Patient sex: M
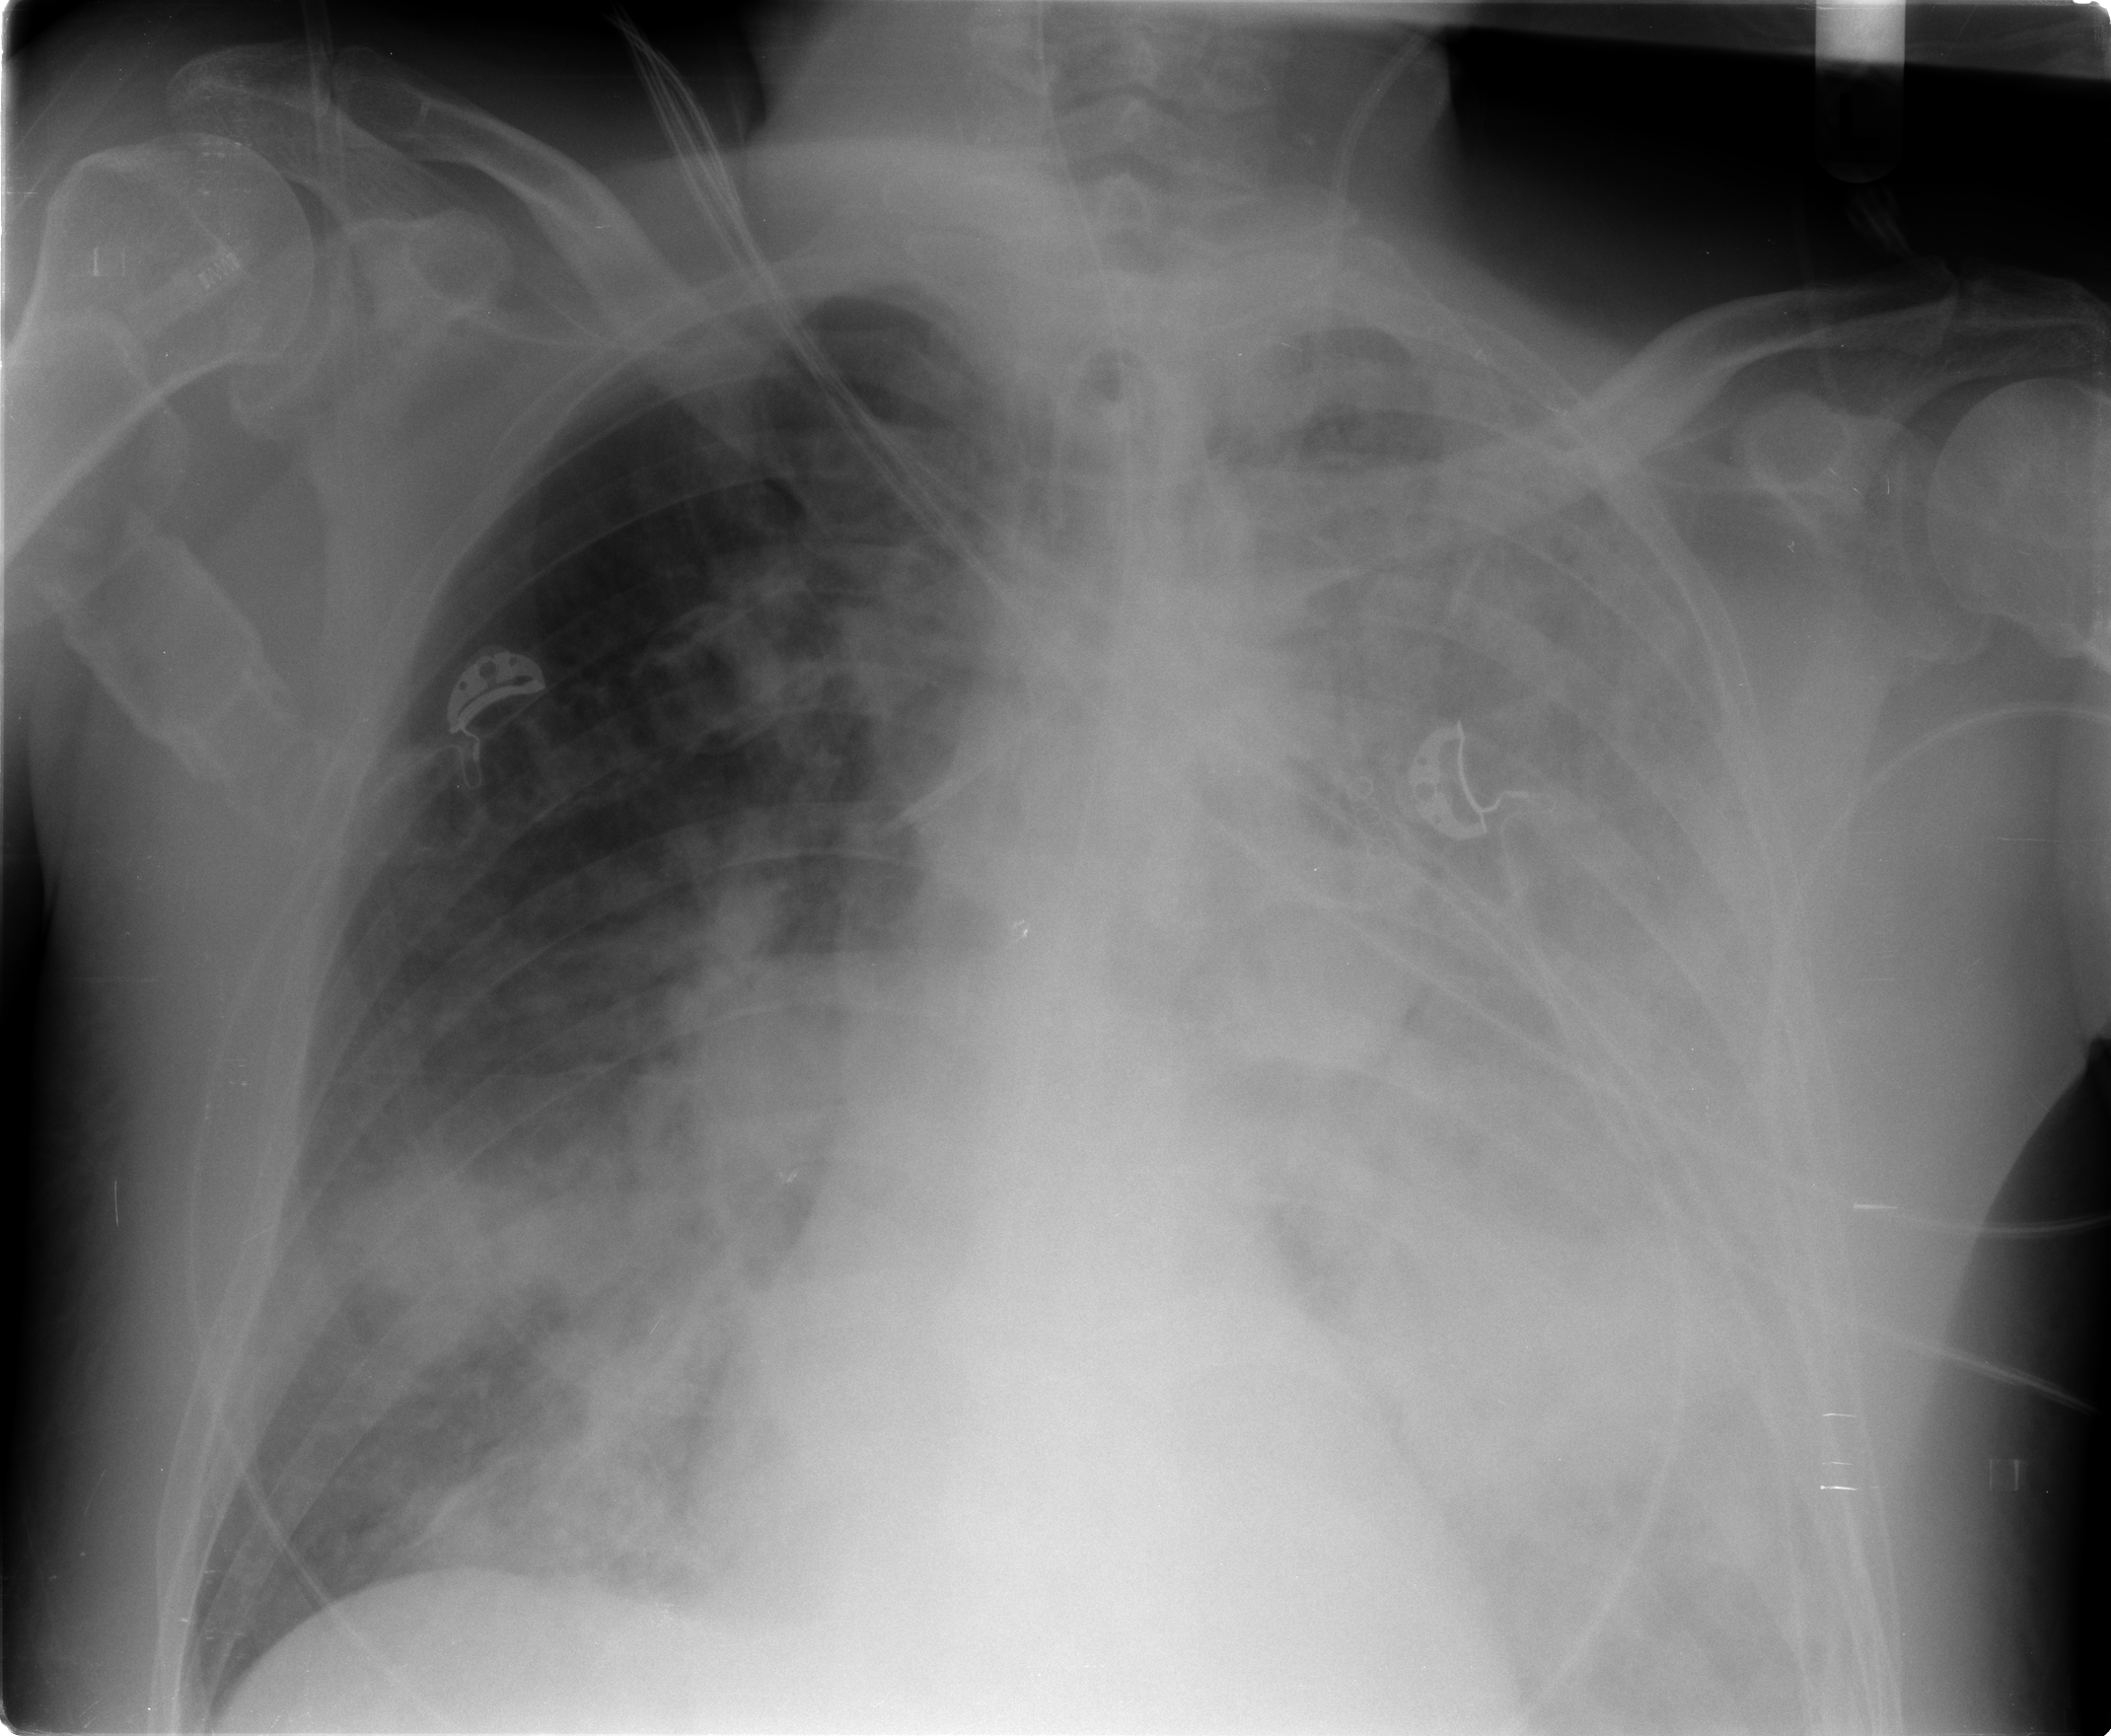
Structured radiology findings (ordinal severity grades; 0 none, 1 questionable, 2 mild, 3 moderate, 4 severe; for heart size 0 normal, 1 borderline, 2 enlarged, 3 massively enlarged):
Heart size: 0
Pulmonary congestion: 2
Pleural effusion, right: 0
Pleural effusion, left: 0
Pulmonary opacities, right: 3
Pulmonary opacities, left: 4
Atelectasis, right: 1
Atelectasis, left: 3